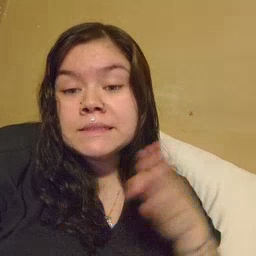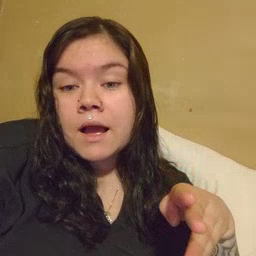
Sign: beside